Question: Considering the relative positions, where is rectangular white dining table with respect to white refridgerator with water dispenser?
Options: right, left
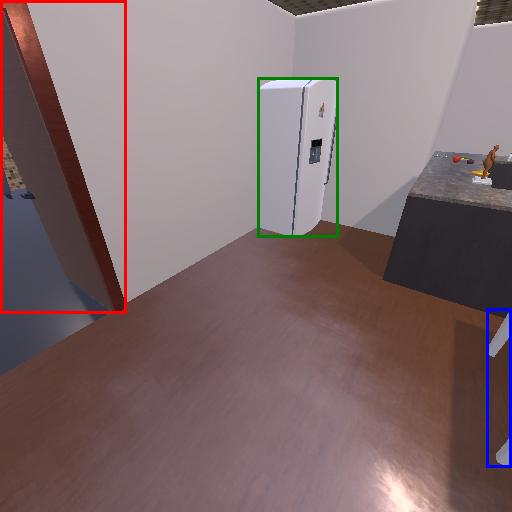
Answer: right